Interaction volume radius: 10 \u00c5
Interaction volume height: 15 \u00c5
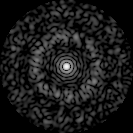
Disorder parameter: 0.8034